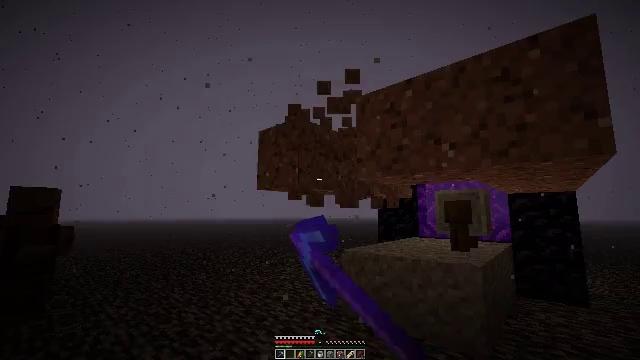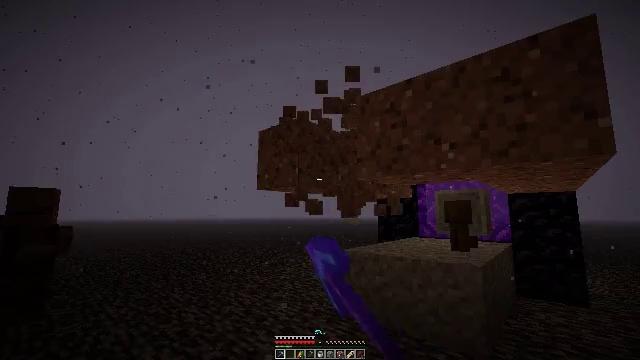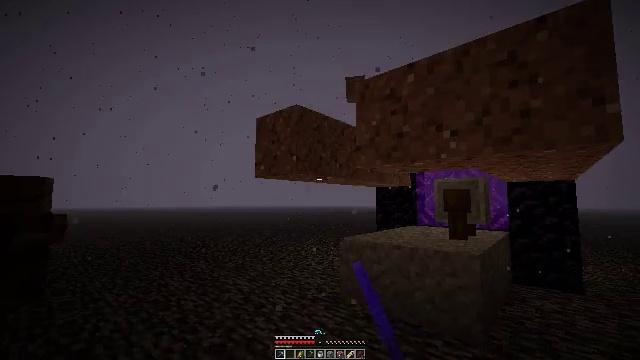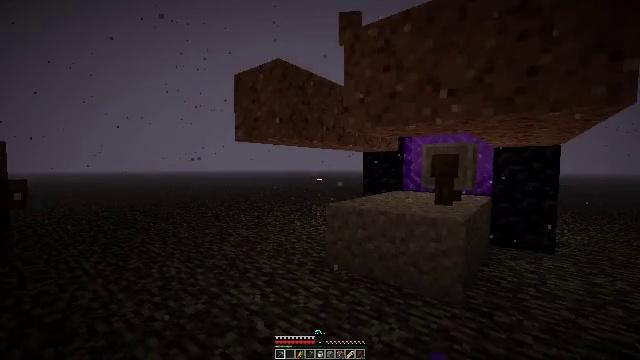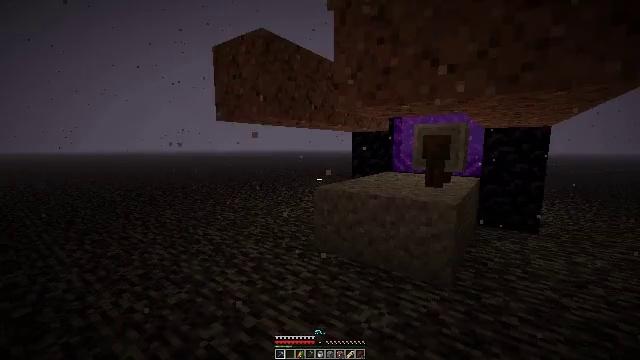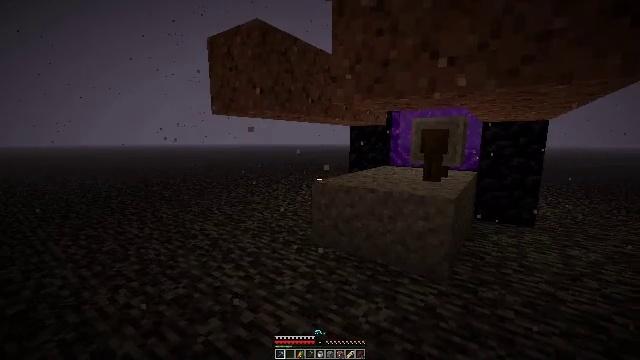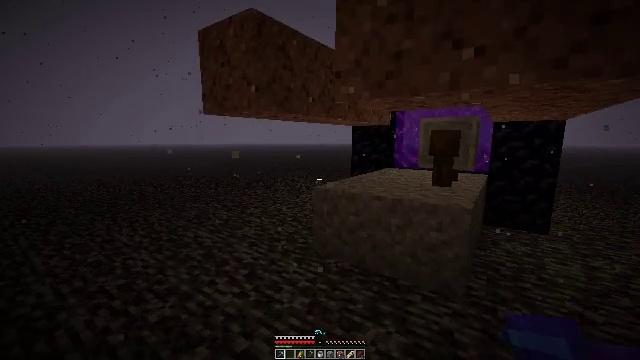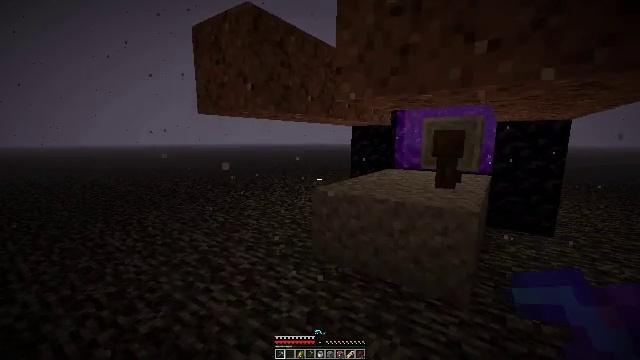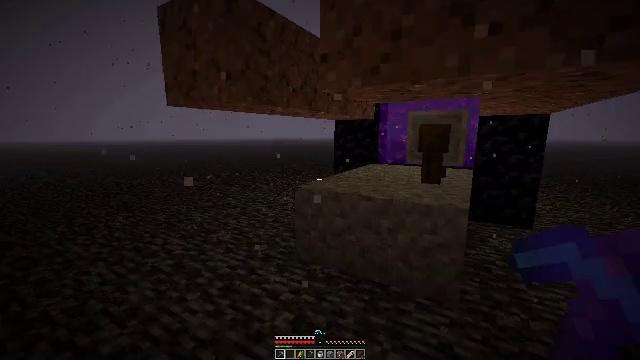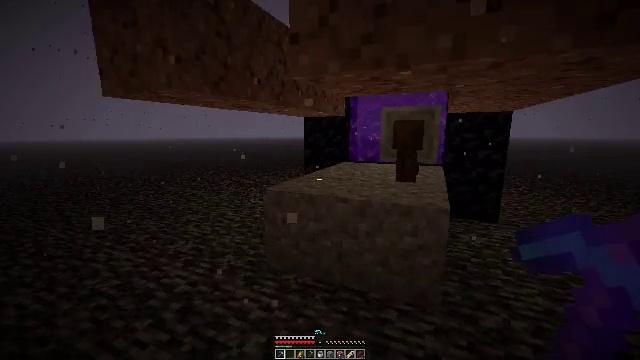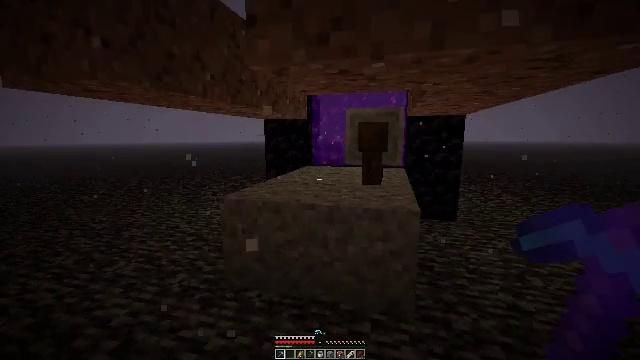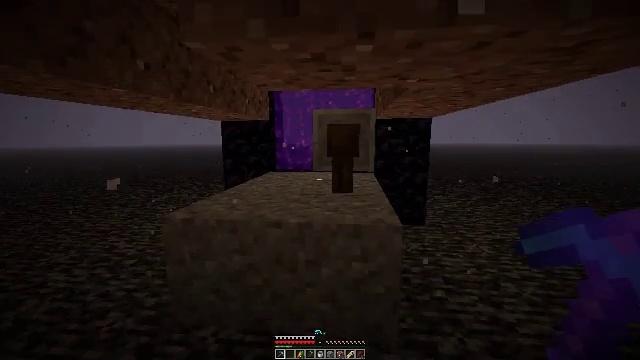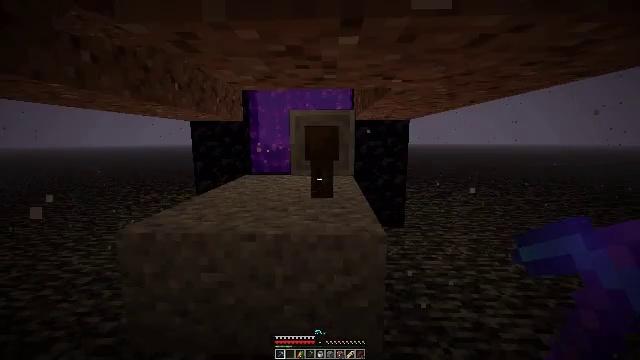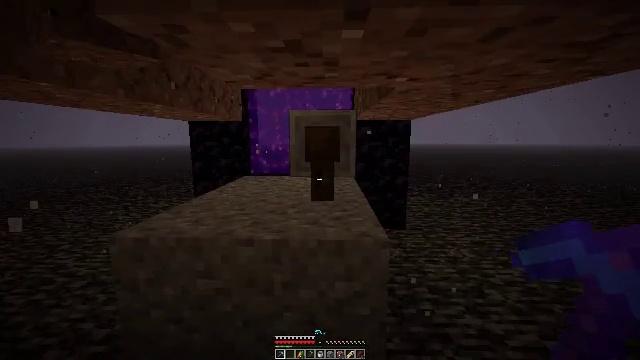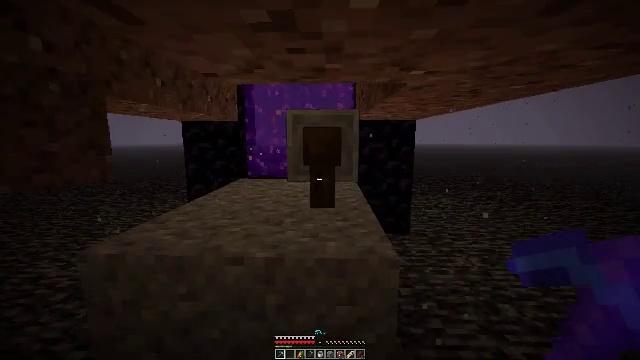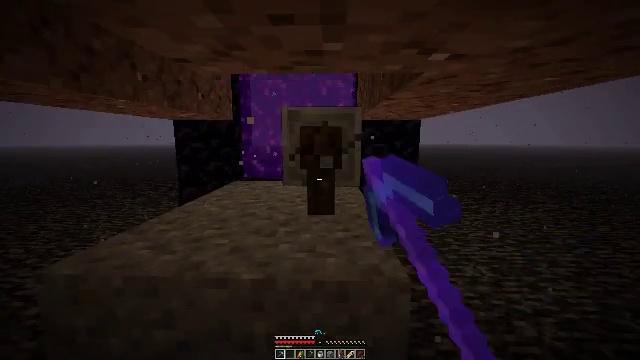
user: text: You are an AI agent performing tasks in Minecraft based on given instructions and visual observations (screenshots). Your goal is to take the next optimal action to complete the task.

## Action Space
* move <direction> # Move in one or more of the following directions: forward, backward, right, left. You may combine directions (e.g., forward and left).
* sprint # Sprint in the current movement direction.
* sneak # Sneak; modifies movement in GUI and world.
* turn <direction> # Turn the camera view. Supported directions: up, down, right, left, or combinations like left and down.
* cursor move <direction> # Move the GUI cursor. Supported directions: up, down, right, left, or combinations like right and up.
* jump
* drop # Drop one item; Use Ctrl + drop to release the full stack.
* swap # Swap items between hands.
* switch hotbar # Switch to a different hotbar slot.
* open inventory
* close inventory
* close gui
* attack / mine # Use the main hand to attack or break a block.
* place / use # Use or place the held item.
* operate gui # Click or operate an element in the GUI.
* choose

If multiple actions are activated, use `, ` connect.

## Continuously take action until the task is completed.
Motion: motion action
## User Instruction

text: Recycle the grindstone by mining it.
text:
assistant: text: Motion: no_op
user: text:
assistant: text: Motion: move forward, turn down
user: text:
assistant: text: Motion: move forward, turn right and down
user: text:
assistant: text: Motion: move forward, turn right and down
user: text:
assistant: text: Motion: move forward, turn down
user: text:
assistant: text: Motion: move forward
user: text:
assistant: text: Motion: move forward
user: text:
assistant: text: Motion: move forward, turn right and down
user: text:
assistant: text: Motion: move forward, turn right
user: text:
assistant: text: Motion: move forward, turn right
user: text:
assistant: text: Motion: move forward, turn right
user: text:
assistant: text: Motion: move forward, turn right
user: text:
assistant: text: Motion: move forward
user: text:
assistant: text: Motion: move forward, attack / mine
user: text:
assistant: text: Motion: move forward, attack / mine
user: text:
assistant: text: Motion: move forward, attack / mine
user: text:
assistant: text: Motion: move forward, attack / mine
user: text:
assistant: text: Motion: attack / mine
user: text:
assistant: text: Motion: attack / mine
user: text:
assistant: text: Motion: attack / mine
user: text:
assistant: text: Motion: attack / mine